Field crop: tomato
Growth stage: 1
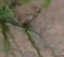
Species: cyperus